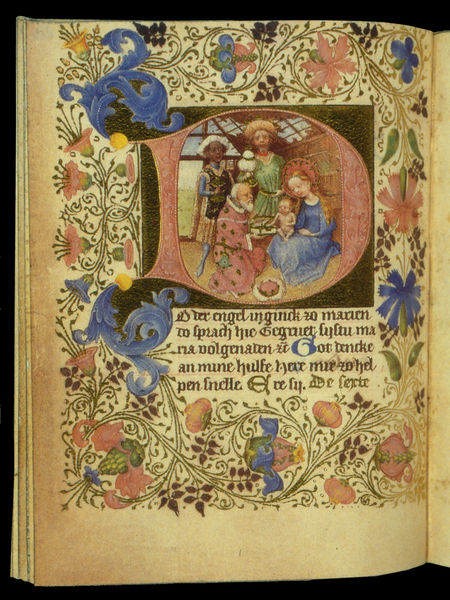
Titel: Lochner-Gebetsbuch
Künstler: Stefan Lochner
Institution: Darmstadt, Universitäts- und Landesbibliothek
Schlagwörter: blau, blätter, mann, gelb, grün, menschen, blumen, bunt, frau, männer, stroh, blüten, dach, rot, ornament, bild, gelehrte, hütte, gold, drei, familie, kind, blatt, ranken, schrift, baby, dekoration, inschrift, floral, ornamente, verzierung, buch, druck, seite, illustration, text, buchstabe, initiale, buchseite, christus, jesus, christlich, stall, könige, heilige, maria, anbetung, turban, joseph, geburt, weihnachten, latein, jesuskind, weisen, weihe, buchmalerei, caspar, majuskel, inkunabel, bethlehem, heilige drei könige, balthasar, kaspar, melchior, baltasar, melchor, d, unziale, maelchio, otext, melschor, kapsar